Question: I have an Azure Mobile Service which returns date to an Android Client in this format
"Sat Sep 27 22:48:48 PDT 2014"
I want to calculate the difference between this returned date and today's date. After much iterations here is my current function.
'''
public String calculateDayDifference(String DateFromAzure){
SimpleDateFormat AzureDateFormat = new SimpleDateFormat("EEE MMM dd HⓂ️s yyyy");
Calendar cal = Calendar.getInstance(Locale.getDefault());
String result;
try {
String currentDate = AzureDateFormat.format(System.currentTimeMillis() * 1000L);
Date presentDate = AzureDateFormat.parse(currentDate);
Date billDueDate = AzureDateFormat.parse(DateFromAzure);
long diff = billDueDate.getTime() - presentDate.getTime();
result = Long.toString(diff);
} catch (ParseException e) {
result = Long.toString(- 1);
//e.printStackTrace();
}
return result;
}
'''
And here is how I call this function from my Adapter's getView() method
'''
viewHolder.txtNumberDays.setText(mDateFunctions.calculateDayDifference(
viewHolder.billSummary.getBillDueDate().toString()))
'''
And here is the Java class field that maps to the date column in the Mobile Service table.
'''
@SerializedName("billDueDate")
private Date BillDueDate;
'''
No matter how I tweak it, it give me negative result like so. How can I re-write the method above to return the difference between today's date and the date returned from Azure Mobile Service table?

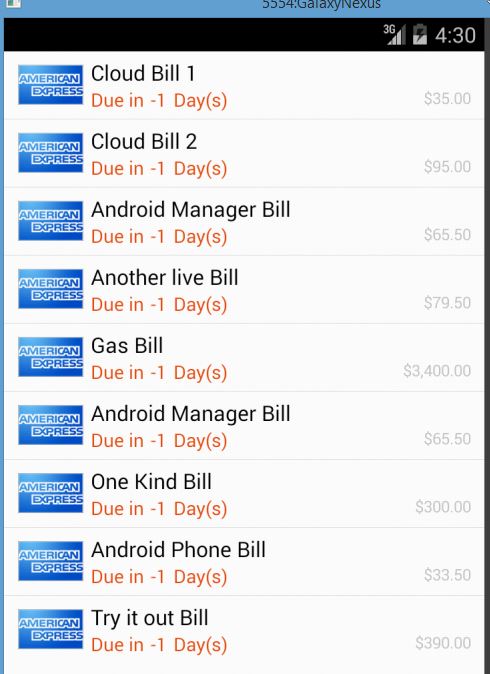
Answer: Ok, from the AMS Android SDK source code I can see that the SDK handles formatting and parsing of dates automatically so what is returned is a valid java.util.date object.
<URL>
With this realization I just called getTime() method on the returned date so I can compare it again current date which can be obtained from System.CurrentTimeMillis(). I then converted the result to int and that was with. Long learning experience. Its not the most efficient way to handle this but it works for. Here is the code
'''
mBillDueDateService.mBillTable
.execute(new TableQueryCallback<Bill>() {
@Override
public void onCompleted(List<Bill> result, int count,
Exception exception, ServiceFilterResponse response) {
if (exception == null){
for (Bill bill : result){
long timeInLong = bill.getBillDueDate().getTime();
long currentTime = System.currentTimeMillis();
long diffTime = timeInLong - currentTime;
long diffDays = diffTime / (1000 * 60 * 60 * 24);
int daysdiff = (int) diffDays;
Log.i(TAG, "Bill Name " + bill.getBillName() + "" + "Due in " + daysdiff + "days");
bill.setDaysBeforeDueDate(daysdiff);
mUpcomingBillAdapter.add(bill);
}
'''